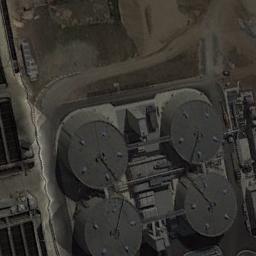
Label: storage_tank